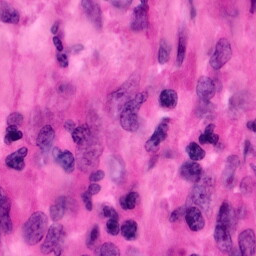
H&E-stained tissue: Pancreatic